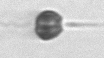
Label: Apedinella